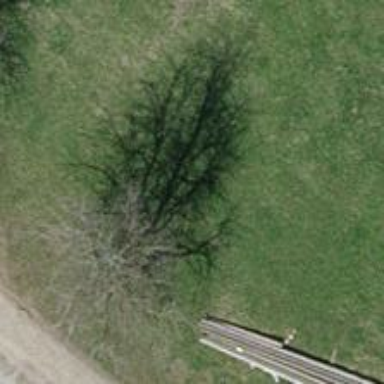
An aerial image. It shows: Urban tree adds touch of nature to the surroundings.